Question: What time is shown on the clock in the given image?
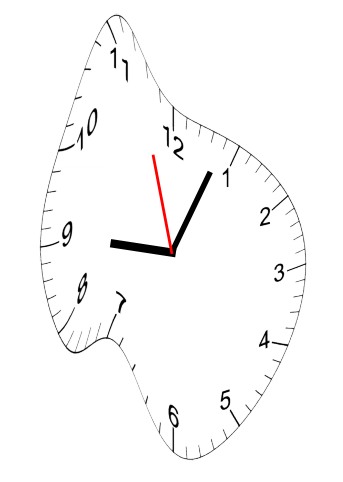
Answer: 09:03:57